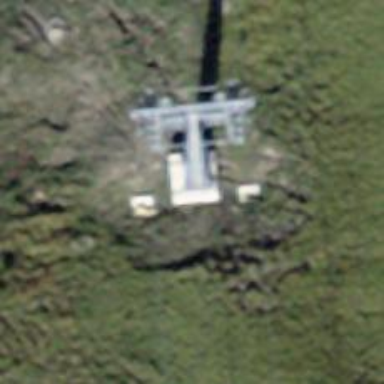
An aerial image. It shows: Pylon used for aerialway.